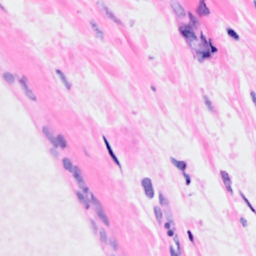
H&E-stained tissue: Breast